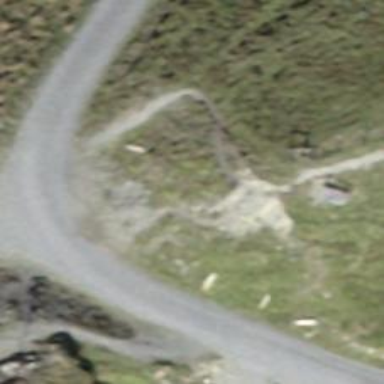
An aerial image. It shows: Brown bench in the vicinity.